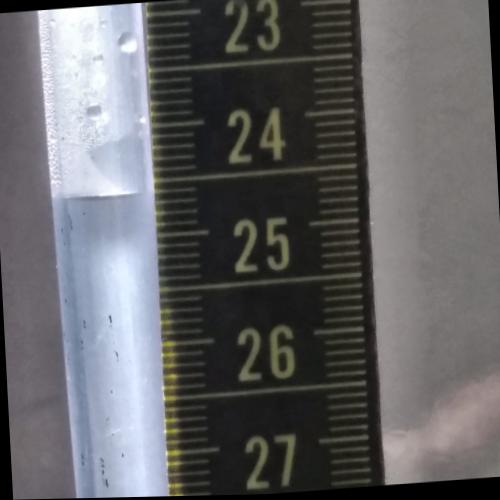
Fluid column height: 24.6 cm